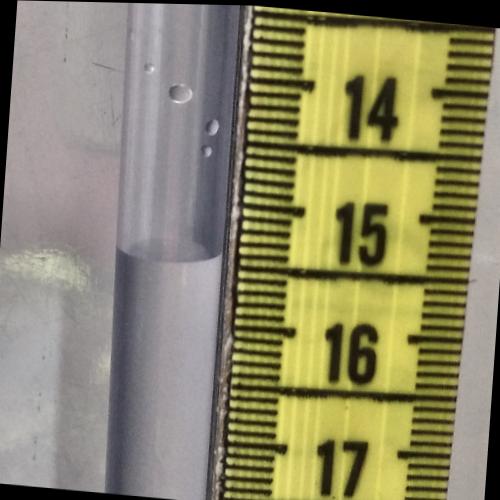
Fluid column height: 15.4 cm